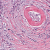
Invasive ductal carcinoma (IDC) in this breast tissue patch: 1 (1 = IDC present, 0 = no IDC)